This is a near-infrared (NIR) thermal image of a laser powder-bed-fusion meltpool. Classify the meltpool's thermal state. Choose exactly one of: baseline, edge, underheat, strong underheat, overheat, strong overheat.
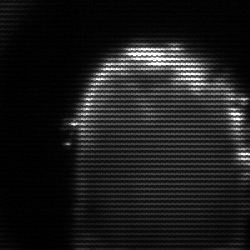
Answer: baseline